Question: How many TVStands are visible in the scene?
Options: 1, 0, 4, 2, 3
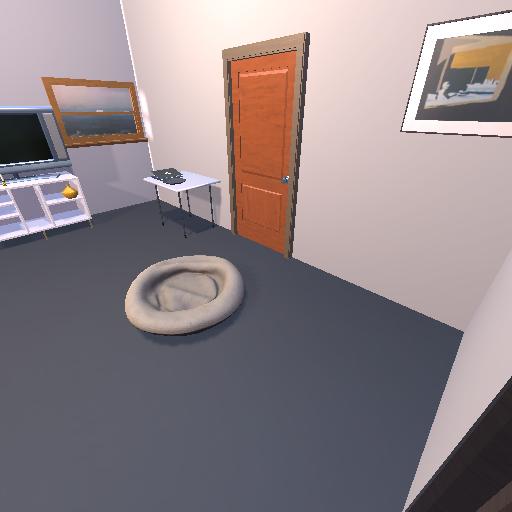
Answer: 1